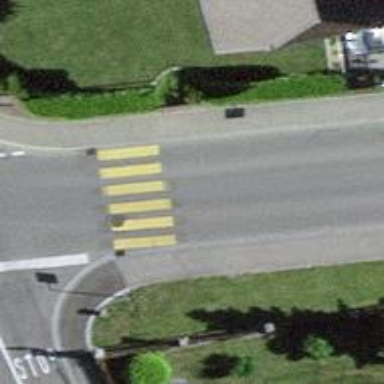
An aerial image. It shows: Uncontrolled zebra crossing.